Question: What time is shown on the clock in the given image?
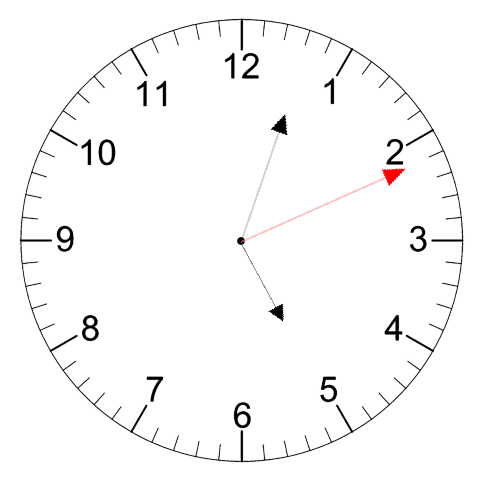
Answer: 05:03:11